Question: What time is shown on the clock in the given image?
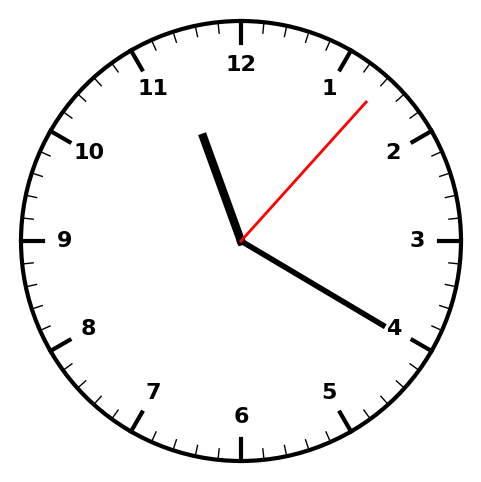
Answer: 11:20:07